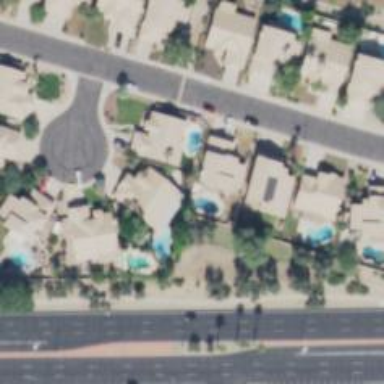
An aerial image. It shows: Outdoor swimming pool located in leisure land.